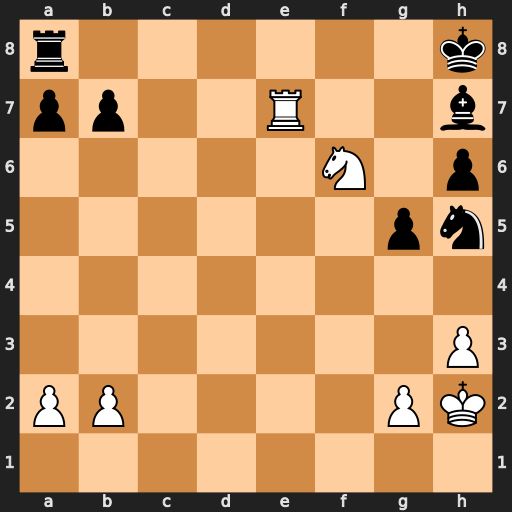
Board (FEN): r6k/pp2R2b/5N1p/6pn/8/7P/PP4PK/8
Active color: w
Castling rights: -
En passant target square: -
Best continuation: Rxh7#